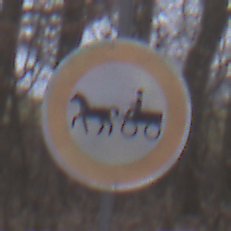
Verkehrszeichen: VerbotGespannfuhrwerke
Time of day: Midday
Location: Outdoor (Nature)
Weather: Overcast
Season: Autumn
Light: Natural